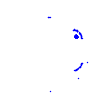
Particle: kaon